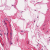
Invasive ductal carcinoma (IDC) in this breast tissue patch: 0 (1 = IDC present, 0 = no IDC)